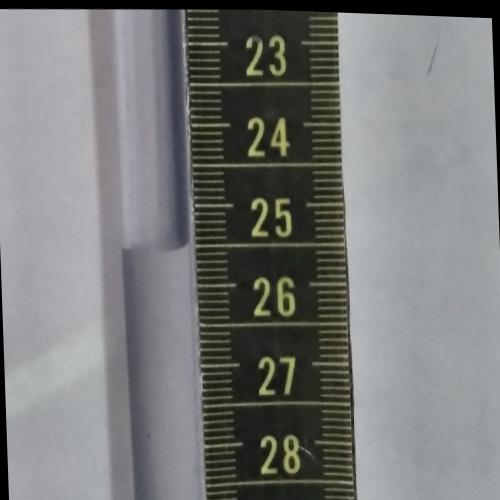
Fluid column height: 25.5 cm